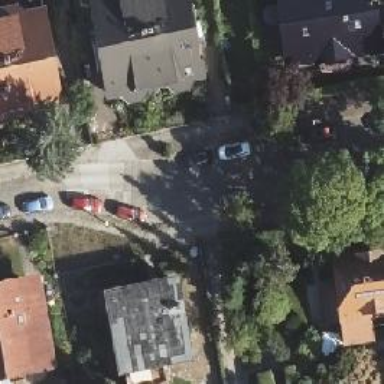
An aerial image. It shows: Residential road with sidewalks on both sides.